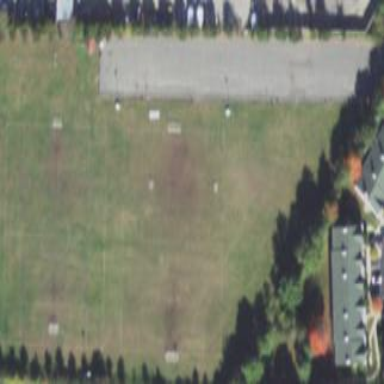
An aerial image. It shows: Soccer pitch for leisureland activities.